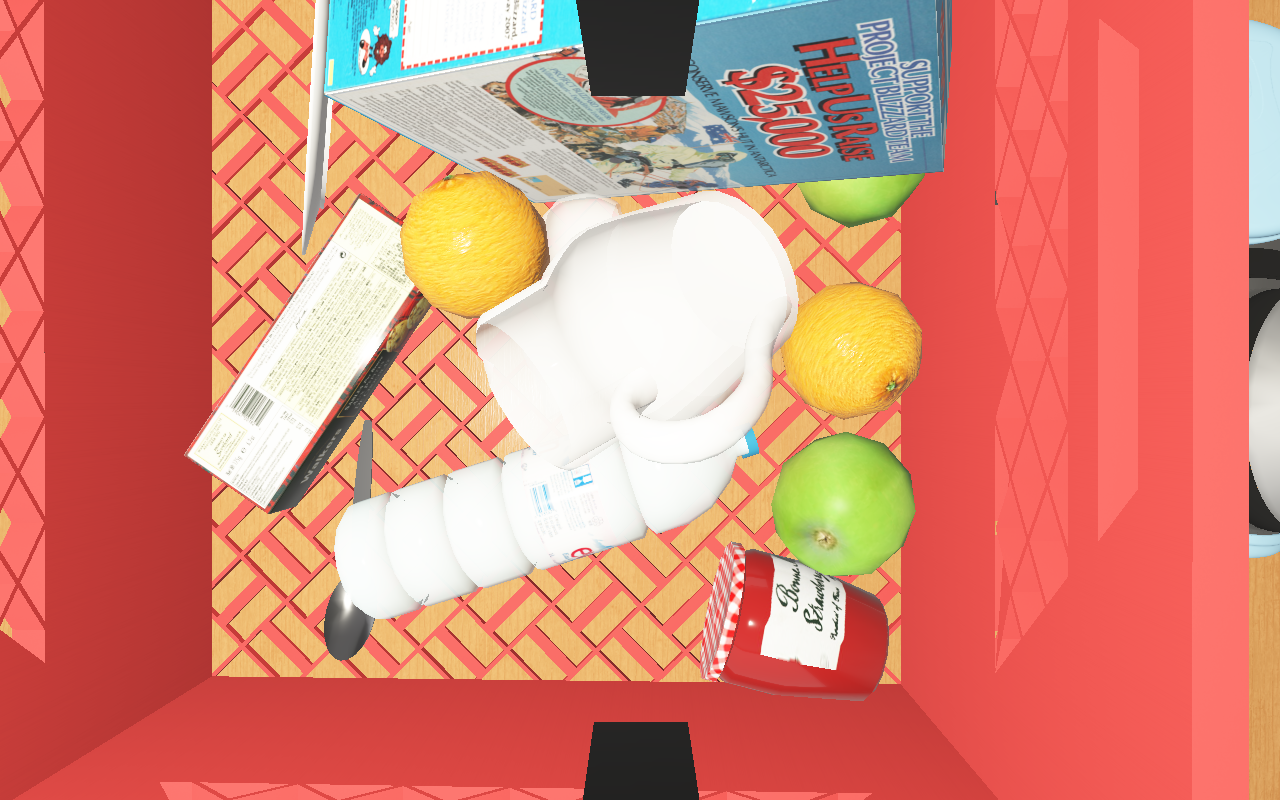
Objects in the scene:
carafe
water bottle
apple
apple
orange
orange
wineglass
cereal box